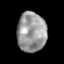
Tissue: skin
Cell type: Epithelial cells
Senescence score: 0.2314
Nuclear area (px): 1133
Mean DAPI intensity: 152.592